Aerial crown-view tile of a tropical tree (Barro Colorado Island, Panama), acquired 20241216:
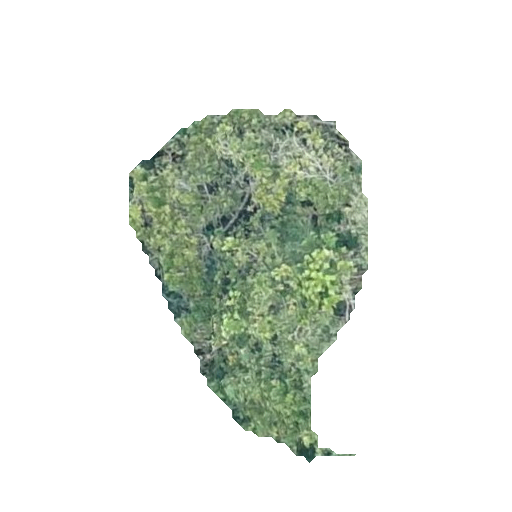
Species: Anacardium excelsum
GBIF accepted scientific name: Anacardium excelsum
Crown area: 80.351 m²